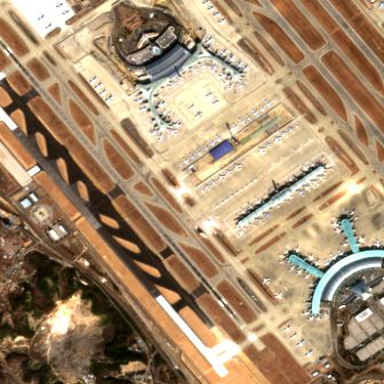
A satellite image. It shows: Asphalt runway at the airport.